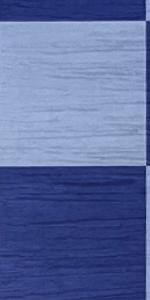
Label: Empty